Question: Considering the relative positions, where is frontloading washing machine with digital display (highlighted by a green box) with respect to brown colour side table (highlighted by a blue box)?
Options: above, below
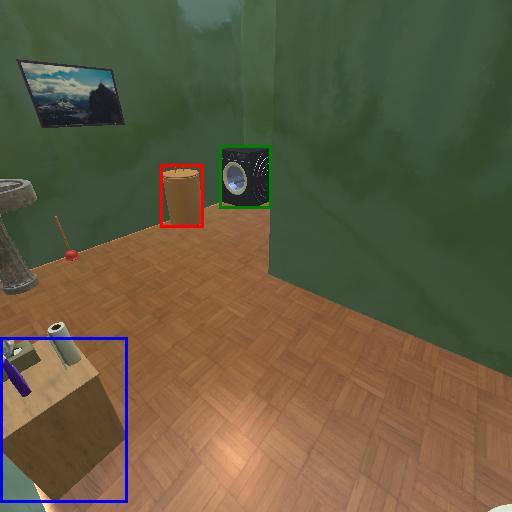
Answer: above